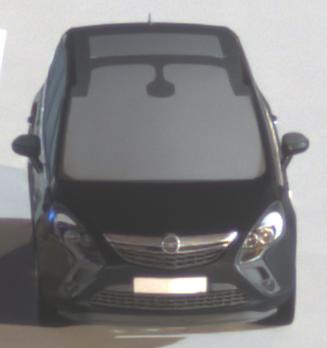
Make: Opel
Model: Zafira Tourer 1.8
Detailed model: Zafira (C) Tourer
Model produced from: 2012/01
Model produced until: 2015/06
Doors: 5
Color: black
Road condition: dry road
Daytime: night
Contrast: high contrast